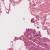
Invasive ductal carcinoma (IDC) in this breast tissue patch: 0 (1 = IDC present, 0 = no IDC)